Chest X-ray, AP view. Patient: 33 years old, sex F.
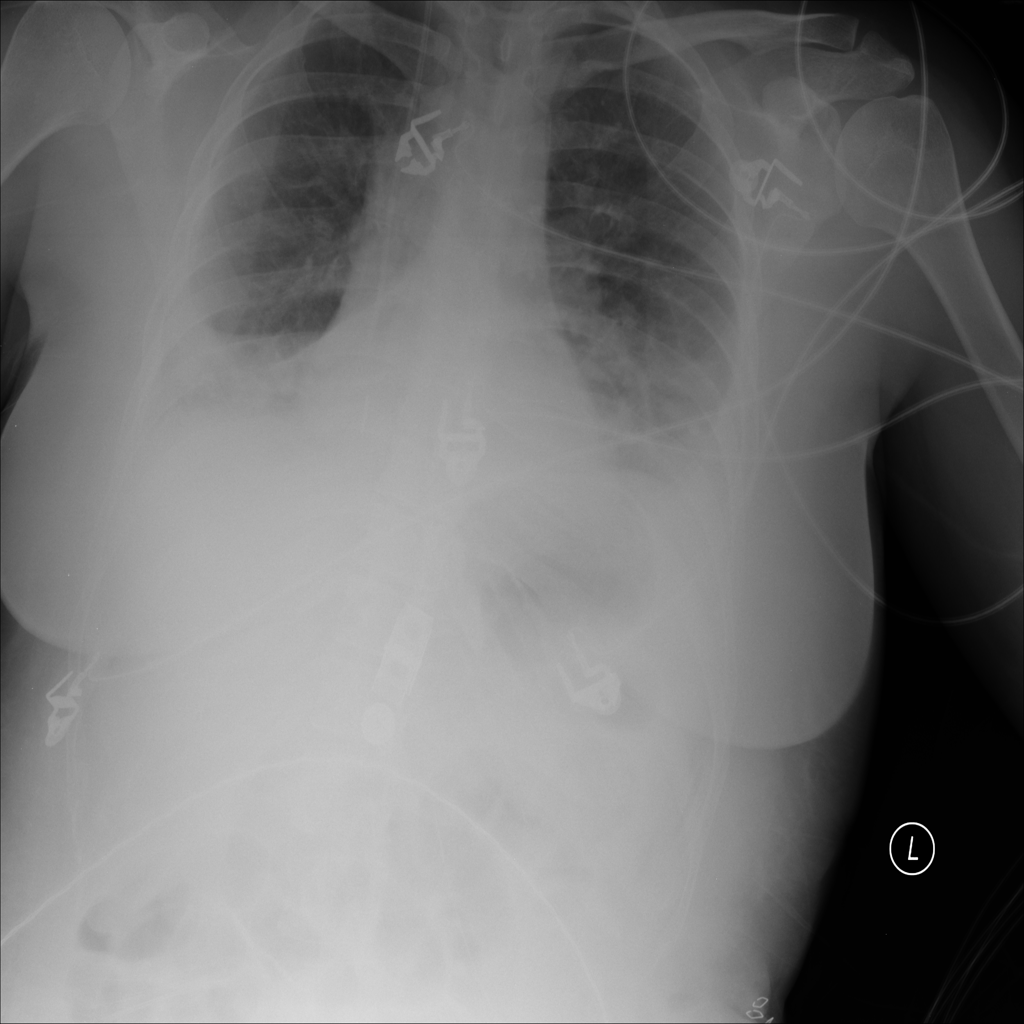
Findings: Effusion, Infiltration